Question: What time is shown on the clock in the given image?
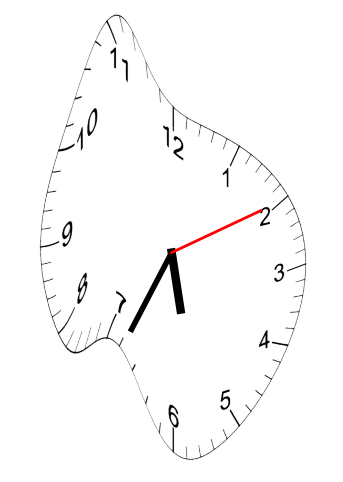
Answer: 05:34:10